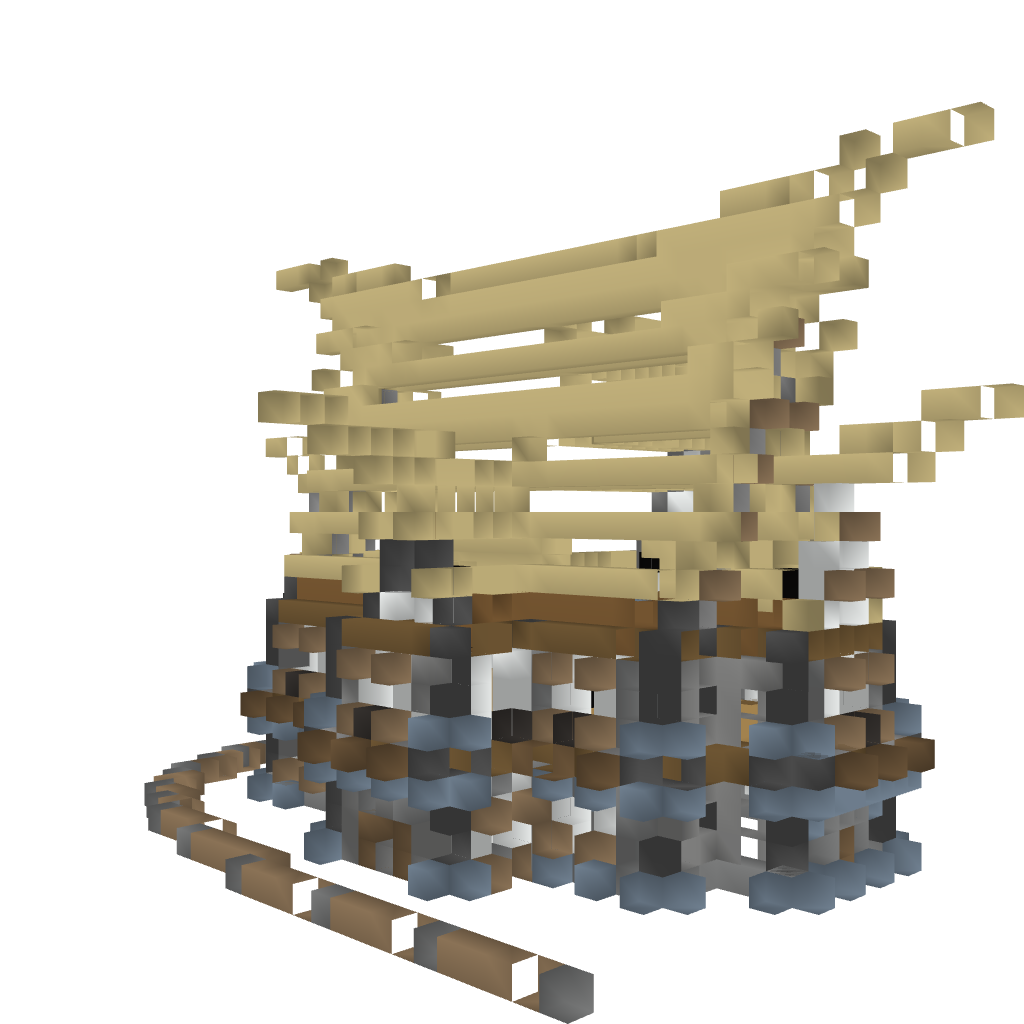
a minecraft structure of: Nordic house #2